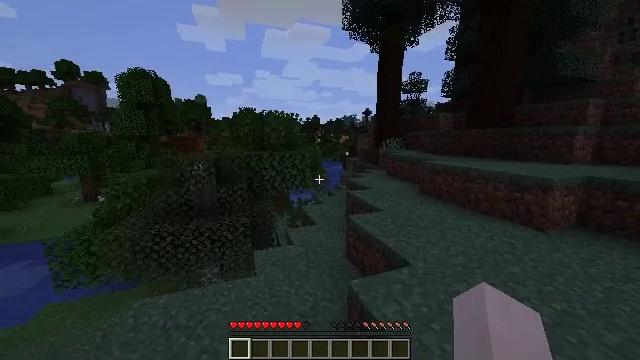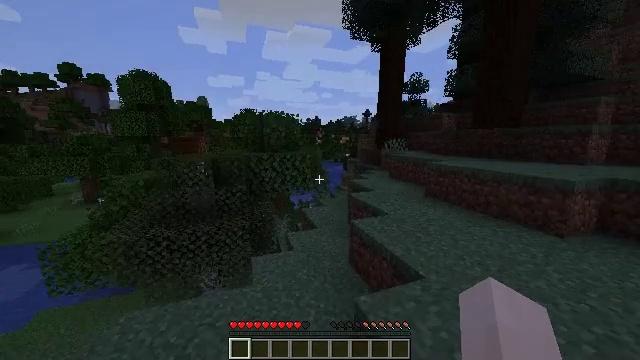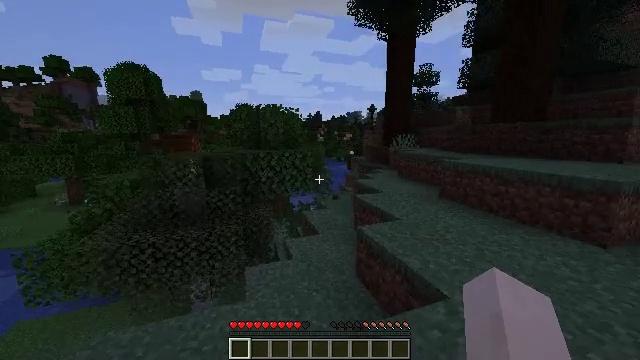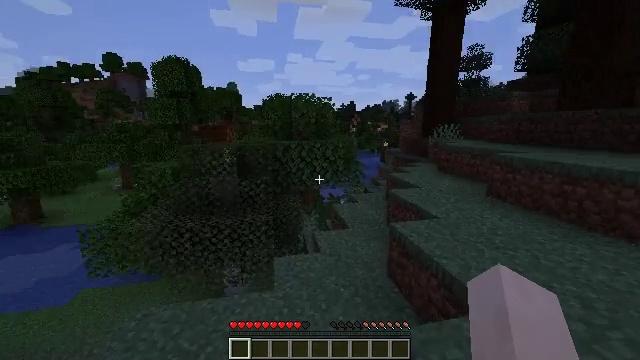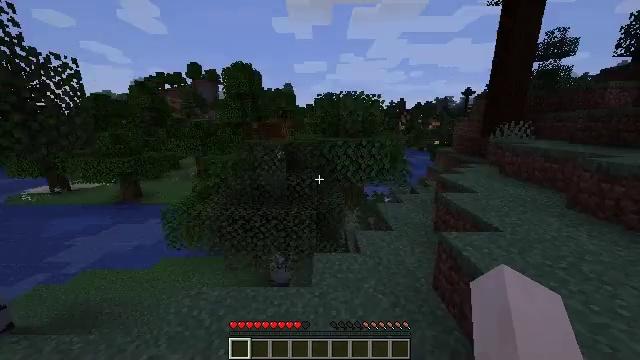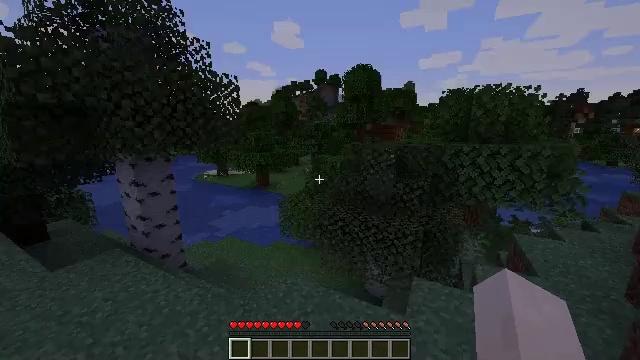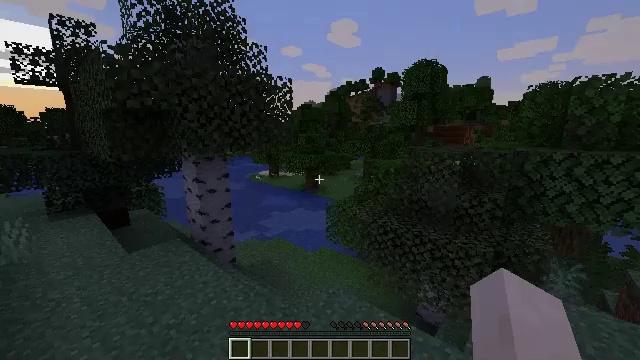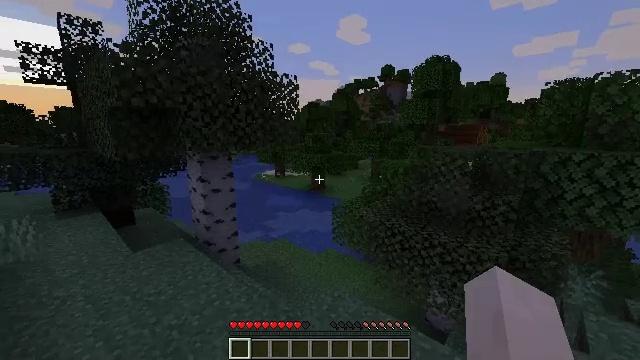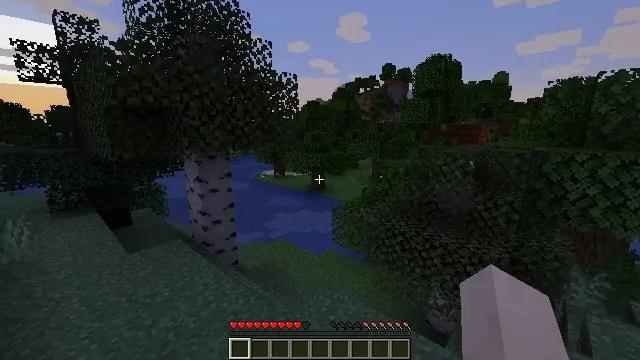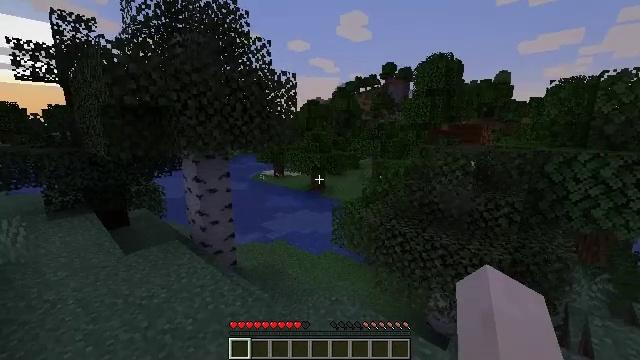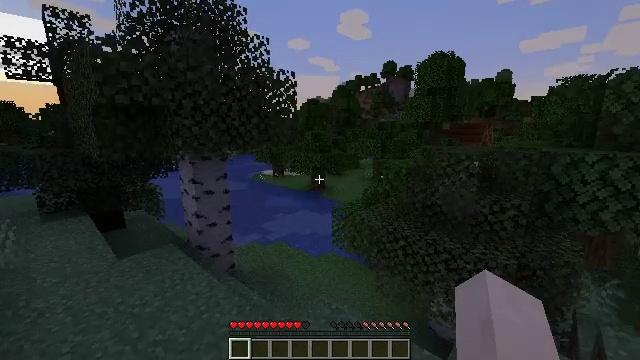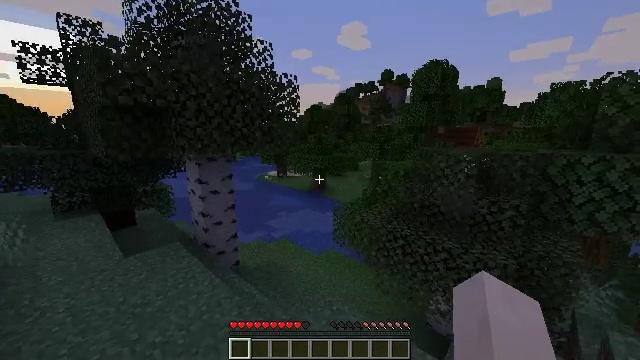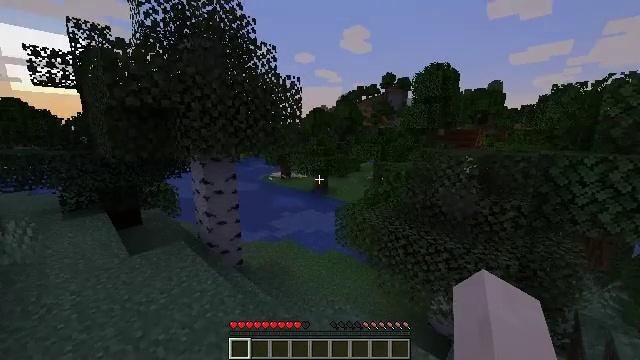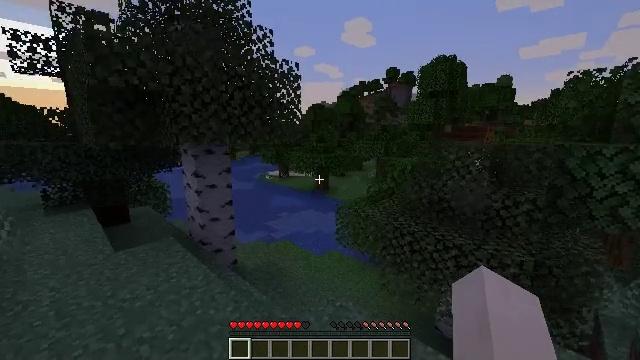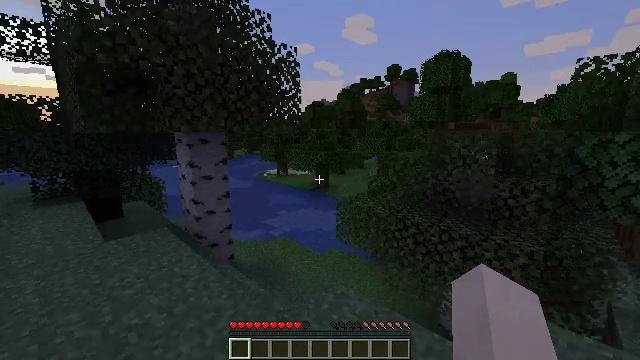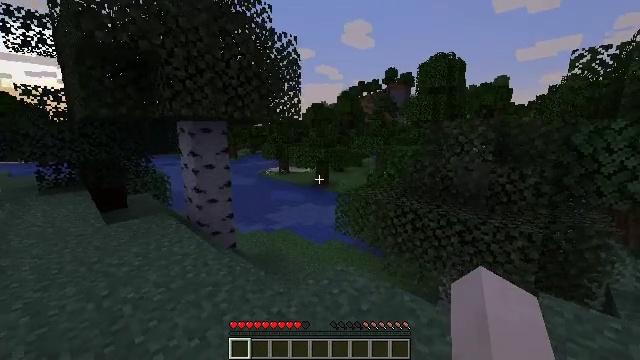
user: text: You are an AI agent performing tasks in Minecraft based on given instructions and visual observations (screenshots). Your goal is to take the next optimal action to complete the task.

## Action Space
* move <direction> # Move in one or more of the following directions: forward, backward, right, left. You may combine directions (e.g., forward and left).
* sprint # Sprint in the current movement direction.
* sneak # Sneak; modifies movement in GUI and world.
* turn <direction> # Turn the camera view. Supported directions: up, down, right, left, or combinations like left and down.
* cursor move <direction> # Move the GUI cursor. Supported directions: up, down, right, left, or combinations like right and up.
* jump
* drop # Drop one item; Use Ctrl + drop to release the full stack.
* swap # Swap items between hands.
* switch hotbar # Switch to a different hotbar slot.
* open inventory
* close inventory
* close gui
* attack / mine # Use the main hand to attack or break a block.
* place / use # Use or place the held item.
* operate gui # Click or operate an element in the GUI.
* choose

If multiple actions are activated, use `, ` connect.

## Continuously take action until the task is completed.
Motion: motion action
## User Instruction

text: Disassemble the purple bed for relocation.
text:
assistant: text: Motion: move forward, sprint
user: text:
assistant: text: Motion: move forward, sprint
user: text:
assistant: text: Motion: move forward, sprint, turn left and down
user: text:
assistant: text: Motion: sprint, turn left and down
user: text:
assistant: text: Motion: sprint, turn left and up
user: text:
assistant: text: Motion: sprint, turn left and up
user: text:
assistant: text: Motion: sprint, turn left
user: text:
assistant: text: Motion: sprint
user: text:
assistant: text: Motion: move forward, sprint
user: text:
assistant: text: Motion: move forward, sprint
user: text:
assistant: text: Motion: sprint
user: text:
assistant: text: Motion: sprint
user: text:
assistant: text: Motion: sprint
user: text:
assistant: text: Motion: move forward, sprint
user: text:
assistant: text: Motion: move forward, sprint
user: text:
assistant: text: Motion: move forward, sprint
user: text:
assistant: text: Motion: move forward, sprint
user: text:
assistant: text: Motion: move forward, sprint
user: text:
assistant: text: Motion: move forward, sprint
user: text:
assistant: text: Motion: move forward, sprint
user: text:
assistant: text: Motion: move forward, sprint
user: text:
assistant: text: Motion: move forward, sprint
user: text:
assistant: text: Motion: move forward, sprint
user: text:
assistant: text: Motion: move forward, sprint
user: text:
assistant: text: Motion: move forward, sprint
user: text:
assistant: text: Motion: move forward, sprint
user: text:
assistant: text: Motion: move forward, sprint
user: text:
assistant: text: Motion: move forward, sprint
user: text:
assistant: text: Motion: move forward, sprint
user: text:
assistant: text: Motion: move forward, sprint